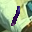
Label: 1